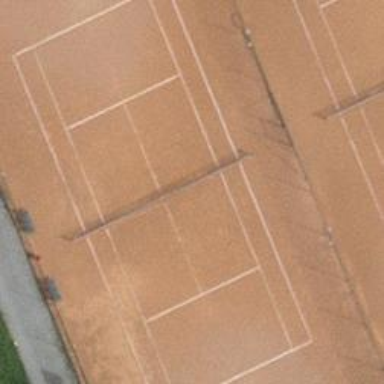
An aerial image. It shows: Sand tennis court on pitch for leisure land.